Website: bh-photo
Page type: customer-info-address
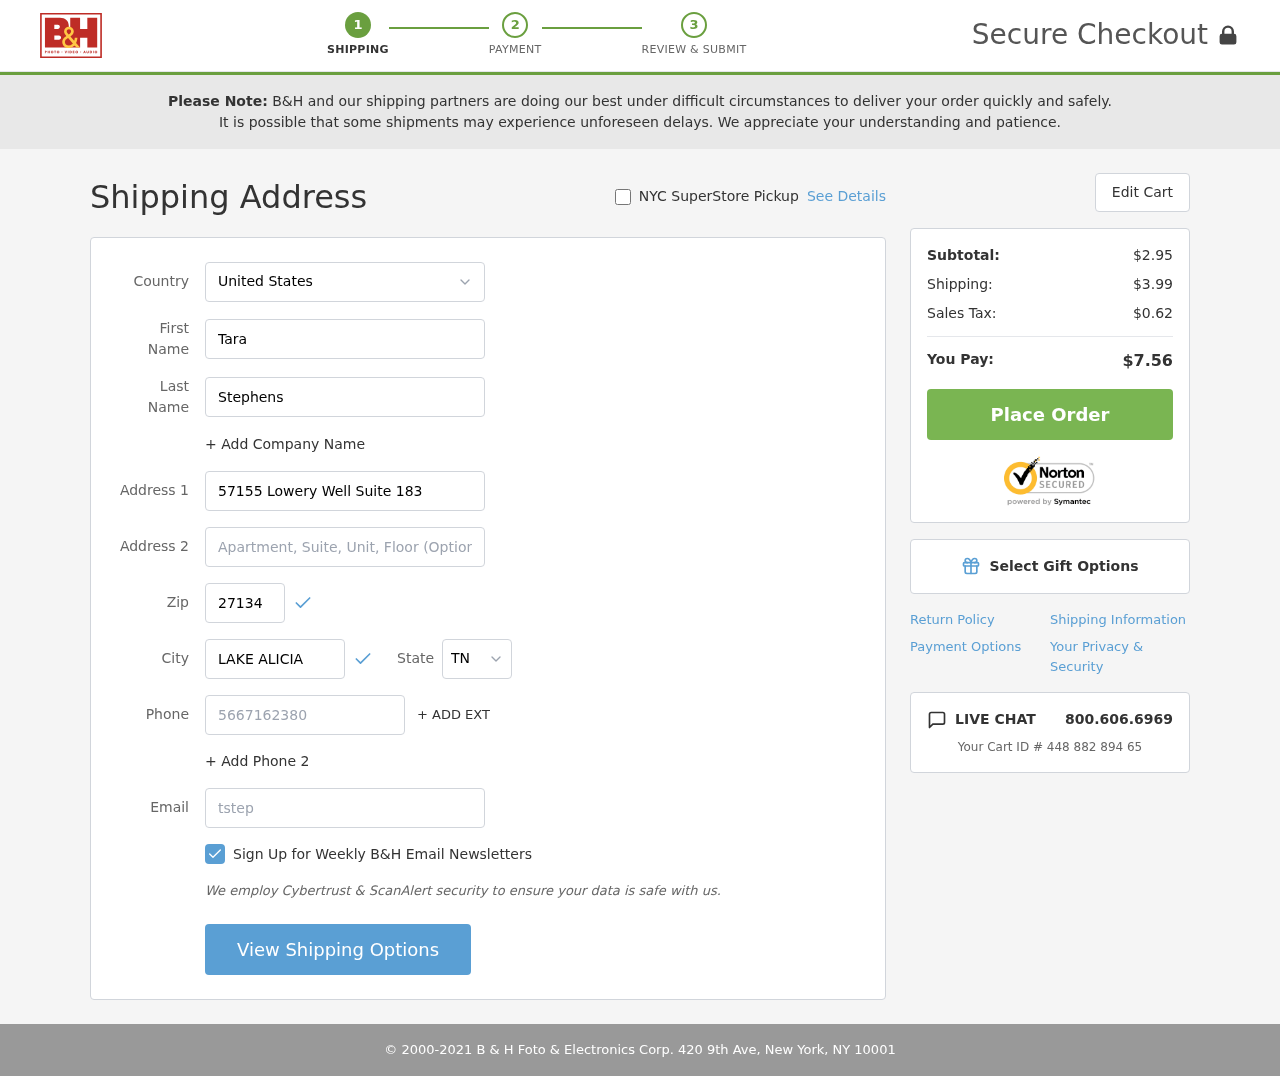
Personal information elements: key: PII_CITY
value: Lake Alicia
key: PII_COUNTRY
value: United States
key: PII_EMAIL
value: tstephens@yahoo.com
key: PII_FIRSTNAME
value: Tara
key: PII_LASTNAME
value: Stephens
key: PII_PHONE
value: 5667162380
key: PII_POSTCODE
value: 27134
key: PII_STATE_ABBR
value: TN
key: PII_STREET
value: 57155 Lowery Well Suite 183
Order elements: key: ORDER_SUBTOTAL
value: $2.95
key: ORDER_SHIPPING_COST
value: $3.99
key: ORDER_TAX
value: $0.62
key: ORDER_TOTAL
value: $7.56
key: ORDER_ID
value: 448 882 894 65